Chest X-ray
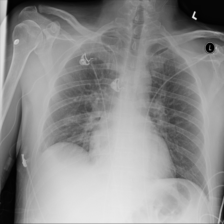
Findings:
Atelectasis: negative
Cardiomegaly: negative
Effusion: negative
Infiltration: negative
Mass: negative
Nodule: negative
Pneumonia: negative
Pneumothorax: negative
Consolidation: negative
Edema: negative
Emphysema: negative
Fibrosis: negative
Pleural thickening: negative
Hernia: negative